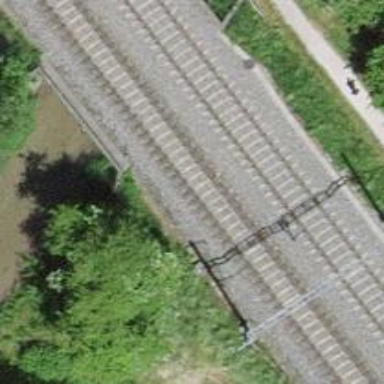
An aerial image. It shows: Bridge with single railway track electrified by contact line.